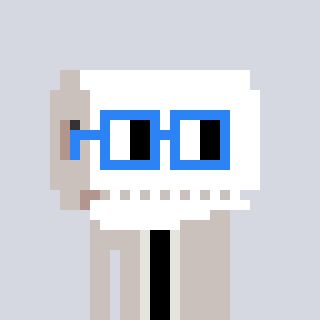
a pixel art character with square blue glasses, a toiletpaper-full-shaped head and a foggrey-colored body on a cool background